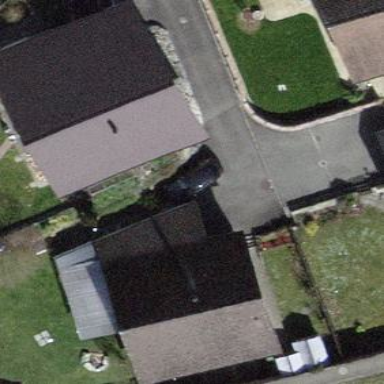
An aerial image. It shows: Building with tile roof.